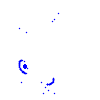
Particle: proton